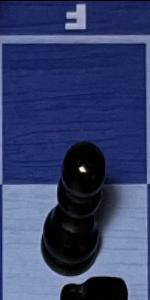
Label: Pawn_Black